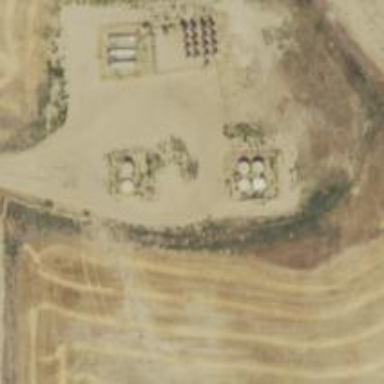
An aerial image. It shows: Storage tank with man-made structure.